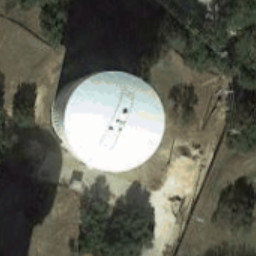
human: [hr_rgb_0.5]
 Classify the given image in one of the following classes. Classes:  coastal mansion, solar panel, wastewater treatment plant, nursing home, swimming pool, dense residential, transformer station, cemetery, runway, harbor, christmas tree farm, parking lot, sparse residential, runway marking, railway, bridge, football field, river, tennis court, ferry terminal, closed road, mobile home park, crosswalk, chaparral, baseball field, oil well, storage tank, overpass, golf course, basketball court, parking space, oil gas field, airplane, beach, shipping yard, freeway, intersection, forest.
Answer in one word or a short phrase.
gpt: storage tank